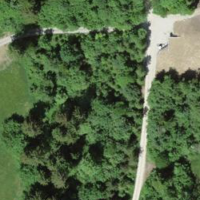
EUNIS habitat code: 43
Species observed at this site:
Datura stramonium